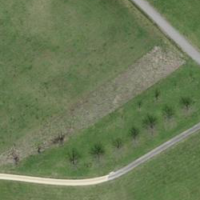
EUNIS habitat code: 25
Species observed at this site:
Tettigonia viridissima
Conocephalus fuscus